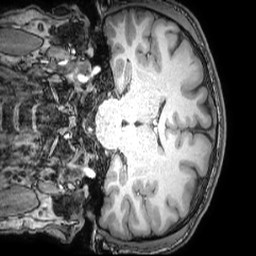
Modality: T1w
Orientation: coronal
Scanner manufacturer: philips
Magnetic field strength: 3 T
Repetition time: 0.008 s
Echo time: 0.0035 s